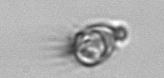
Label: Paratontonia_gracillima